Question: I've been able to dynamically update the data on the charts using addPoint(), but am having trouble updating any other parts of the graph.
I'd like to update the series name.

I've tried setting the series.name directly in javascript, and I've tried calling series.setOptions() with the updated options (which includes the name). But the graph does not update, even if I call chart.redraw().
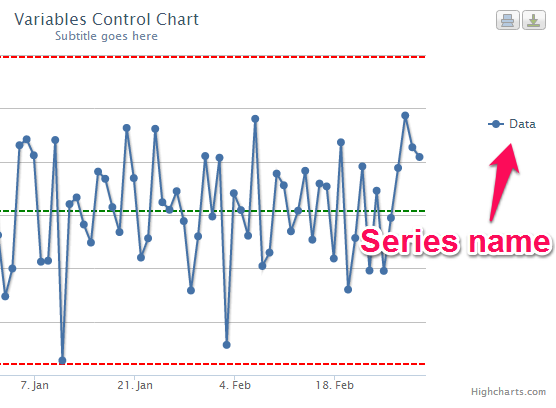
Answer: Not optimal but after changing the series name, you could modify the legend directly by manipulating the SVG (assumes jQuery):
'''
$($('.highcharts-legend-item tspan')[0]).text('SomeOtherLabel')
'''
Or better yet, using the Highcharts API:
'''
$(chart.legend.allItems[0].legendItem.element.childNodes).text('Hi Mom')
'''